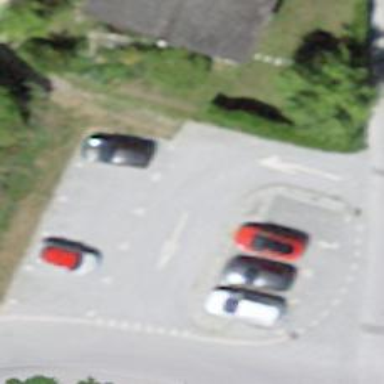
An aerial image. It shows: Asphalt parking aisle road.